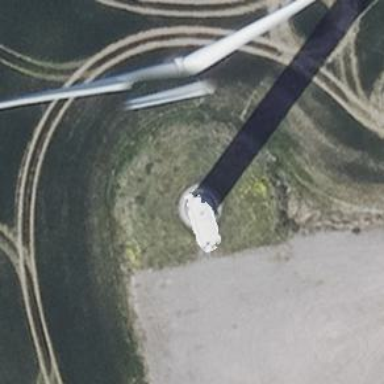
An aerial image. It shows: Wind generator in the form of horizontal axis wind turbine.